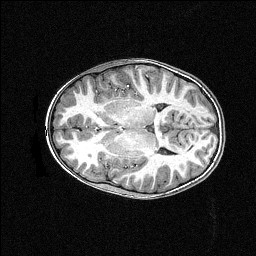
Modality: T1w
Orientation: axial
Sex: female
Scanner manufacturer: siemens
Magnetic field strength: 3 T
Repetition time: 2.3 s
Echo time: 0.00336 s